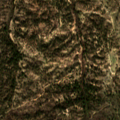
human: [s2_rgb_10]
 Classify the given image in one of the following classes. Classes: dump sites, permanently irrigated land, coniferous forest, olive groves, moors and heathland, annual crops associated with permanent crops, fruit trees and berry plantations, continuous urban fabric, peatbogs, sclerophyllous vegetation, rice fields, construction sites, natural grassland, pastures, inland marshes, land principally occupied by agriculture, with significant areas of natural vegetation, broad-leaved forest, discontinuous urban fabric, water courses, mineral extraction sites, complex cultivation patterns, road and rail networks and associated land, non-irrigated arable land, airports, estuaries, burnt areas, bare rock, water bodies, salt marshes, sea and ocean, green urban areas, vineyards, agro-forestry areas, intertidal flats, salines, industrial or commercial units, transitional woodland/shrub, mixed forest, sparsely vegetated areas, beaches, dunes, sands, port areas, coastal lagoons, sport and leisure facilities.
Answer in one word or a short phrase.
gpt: broad-leaved forest, mixed forest, transitional woodland/shrub